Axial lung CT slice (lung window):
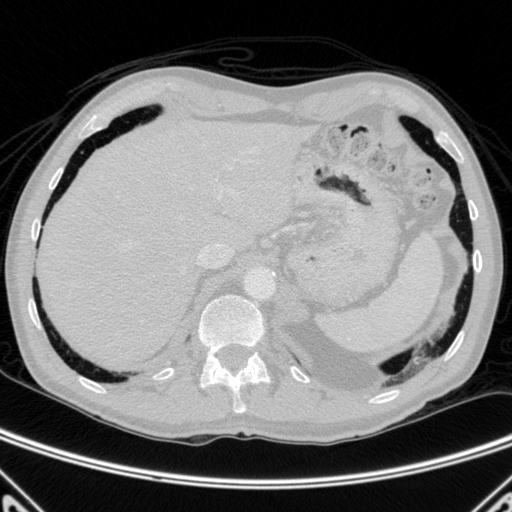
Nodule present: no